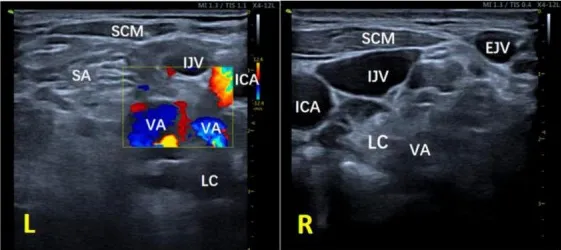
Ultrasound image of the neck at the C6-C7 segment of the patient. L, left; R, right; IJV, internal jugular vein; EJV, external jugular vein; ICA, internal carotid artery; VA, vertebral artery; LC, longus colli muscle; SA, anterior oblique muscle; SCM, sternocleidomastoid muscle; TP, transverse process.
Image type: radiology (ultrasound)